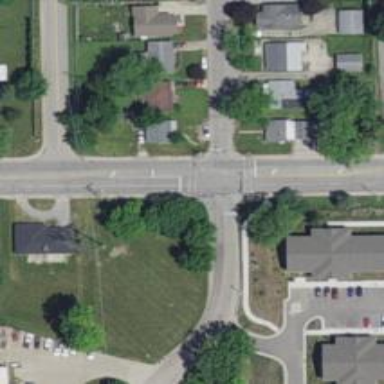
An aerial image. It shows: Marked crossing on footway.